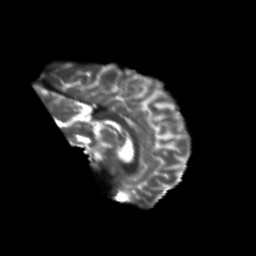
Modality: T2w
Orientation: sagittal
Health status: healthy
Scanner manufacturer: philips
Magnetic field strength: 3 T
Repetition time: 6.964 s
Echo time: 0.092 s